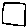
Label: square